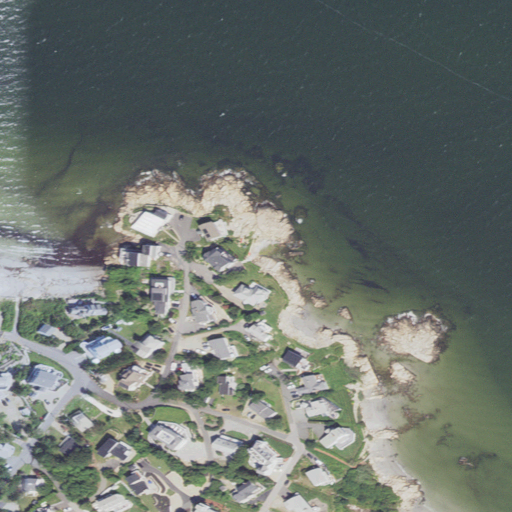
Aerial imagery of cape in Massachusetts named Farm Point containing open water, medium intensity development, herbaceous wetlands, barren land, and high intensity development